Question: i check my query .It insert 1st loop after that insert query turn into update is there anyway how to fix this
'''
$database = New database;
DB::transaction(function () use ($database) {
for ($i=0; $i < 5; $i++) {
database->save();
}
});
'''
here is my transaction picture

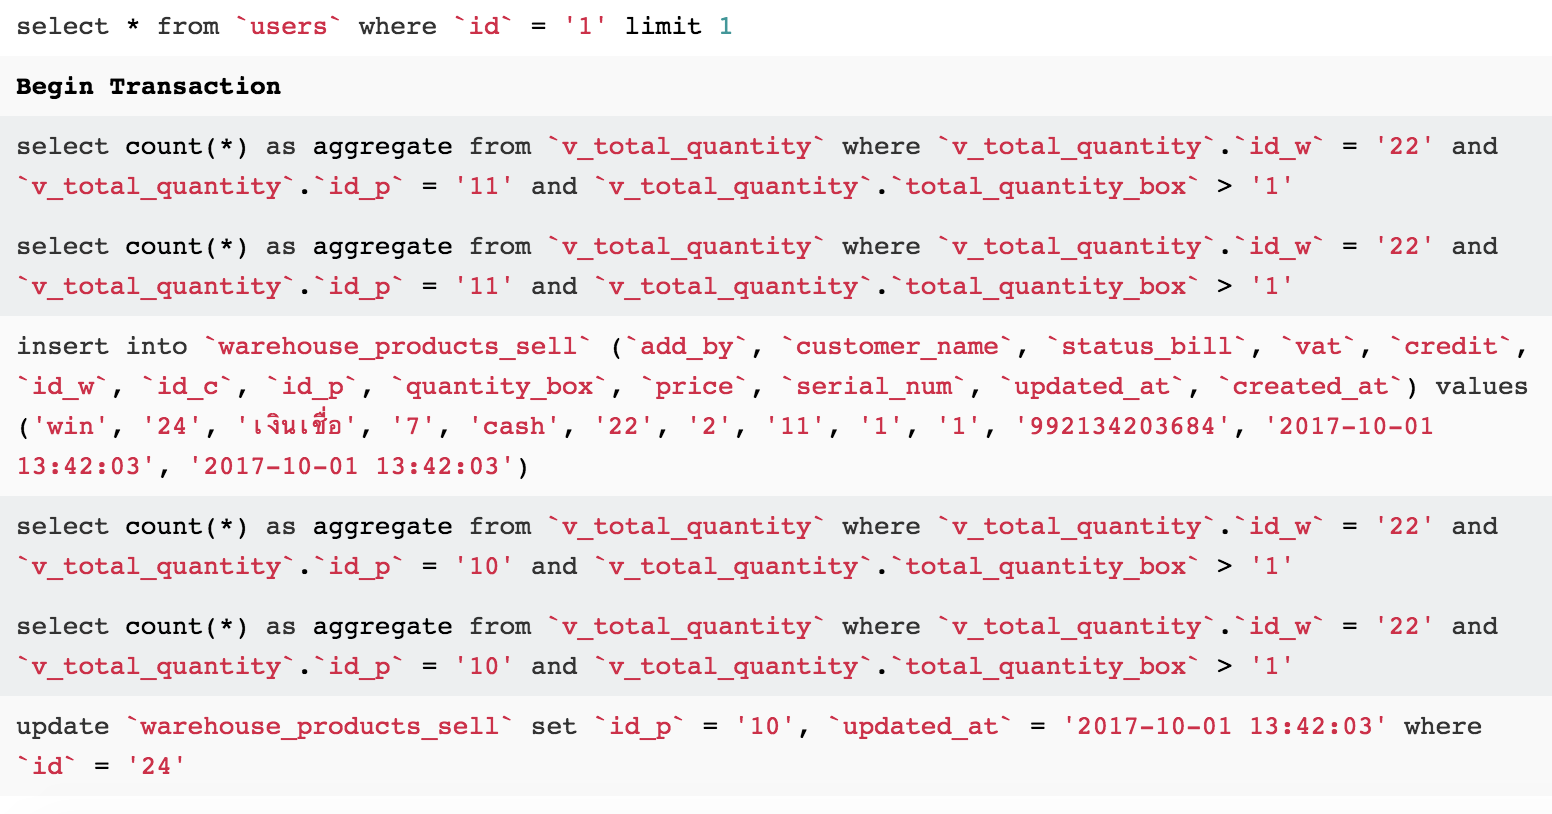
Answer: Put '$database = New database;' inside the 'for' statement. Because in each loop you need a new database object to do the insertion. Currently, you make an object, then the first loop does the insertion and the reset of loops will update the same object.